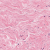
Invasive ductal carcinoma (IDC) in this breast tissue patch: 0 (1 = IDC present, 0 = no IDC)